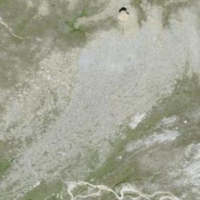
EUNIS habitat code: 31
Species observed at this site:
Achillea nana